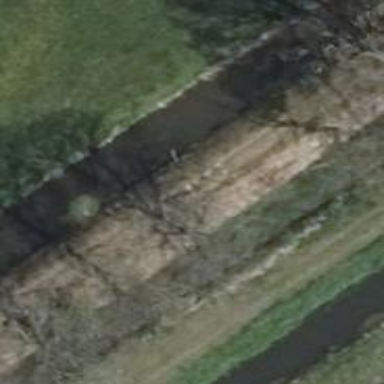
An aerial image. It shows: Row of deciduous broadleaved trees.